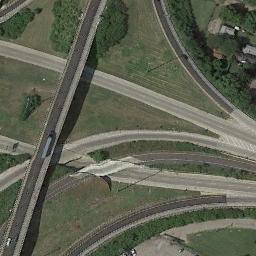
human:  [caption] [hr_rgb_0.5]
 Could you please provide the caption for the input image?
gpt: There are many roads of different lengths under the overpass .

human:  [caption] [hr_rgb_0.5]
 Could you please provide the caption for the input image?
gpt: This overpass intersects the road at right angle .

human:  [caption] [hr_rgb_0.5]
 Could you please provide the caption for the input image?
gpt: The overpass is next to some houses and trees .

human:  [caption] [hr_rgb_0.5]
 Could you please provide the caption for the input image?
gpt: The overpass is over the roads on the lawn .

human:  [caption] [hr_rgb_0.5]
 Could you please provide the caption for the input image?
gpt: There are green meadows and some trees beside the overpass .